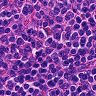
Metastatic tissue present: no